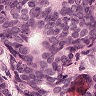
Metastatic tissue present: yes